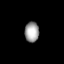
Tissue: lung
Cell type: Endothelial cells
Senescence score: 0.6683
Nuclear area (px): 284
Mean DAPI intensity: 159.342